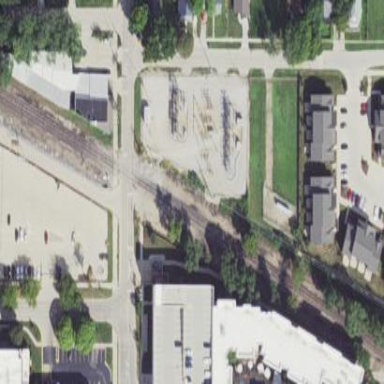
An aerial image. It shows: Power substation.